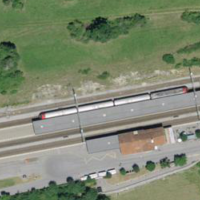
EUNIS habitat code: 57
Species observed at this site:
Turdus philomelos
Salvia pratensis
Parus major
Erithacus rubecula
Melanargia galathea
Anthus spinoletta
Pica pica
Phoenicurus ochruros
Spinus spinus
Fringilla coelebs
Passer domesticus
Picus viridis
Motacilla alba
Carduelis carduelis
Turdus merula